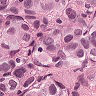
Metastatic tissue present: yes